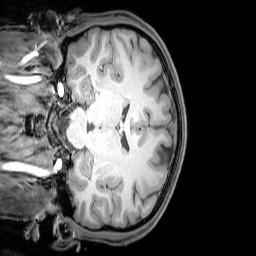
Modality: T1w
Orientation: coronal
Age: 21
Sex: male
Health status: healthy
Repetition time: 0.081 s
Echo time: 0.037 s